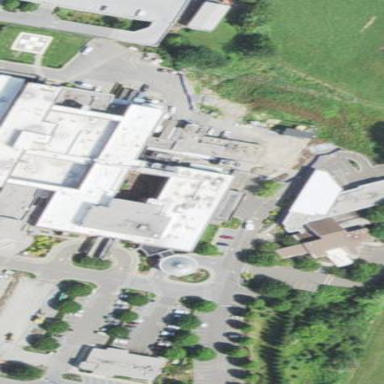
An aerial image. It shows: Hospital providing healthcare services.